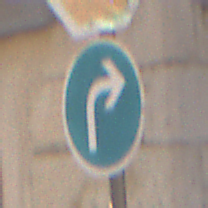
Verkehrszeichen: VorgeschriebeneFahrtrichtungRechts
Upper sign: Stop
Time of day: Midday
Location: Outdoor (Urban)
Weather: Clear
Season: NotSpecified
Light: Natural